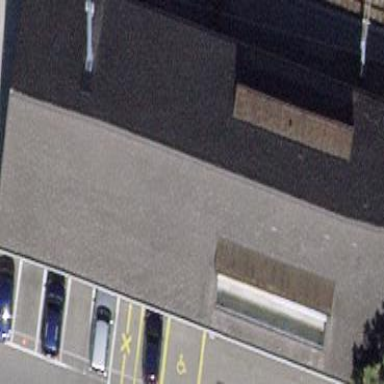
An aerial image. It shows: Train station building with gabled roof.